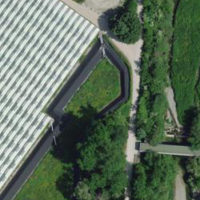
EUNIS habitat code: 23
Species observed at this site:
Tachybaptus ruficollis
Corvus corone
Fraxinus excelsior
Motacilla cinerea
Cyanistes caeruleus
Fulica atra
Alcedo atthis
Anas platyrhynchos
Sturnus vulgaris
Passer domesticus
Aegithalos caudatus
Sambucus nigra
Buteo buteo
Lamium maculatum
Strix aluco
Turdus merula
Phylloscopus collybita
Gallinula chloropus
Parus major
Erithacus rubecula
Mergus merganser
Pica pica
Phoenicurus ochruros
Sitta europaea
Prunus spinosa
Motacilla alba